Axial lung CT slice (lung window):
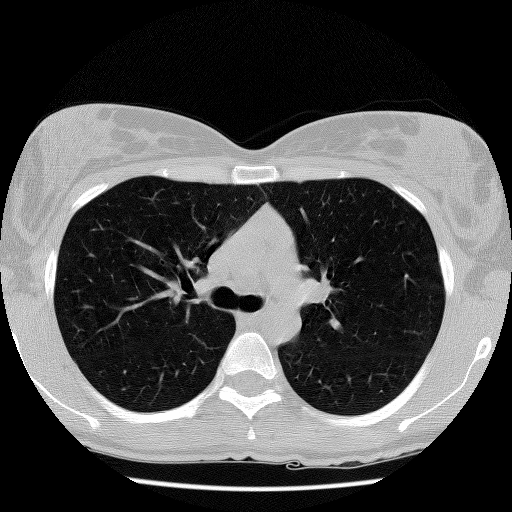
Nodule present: no